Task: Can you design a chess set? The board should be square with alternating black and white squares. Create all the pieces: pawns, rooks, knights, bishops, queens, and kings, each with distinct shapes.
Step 1292:
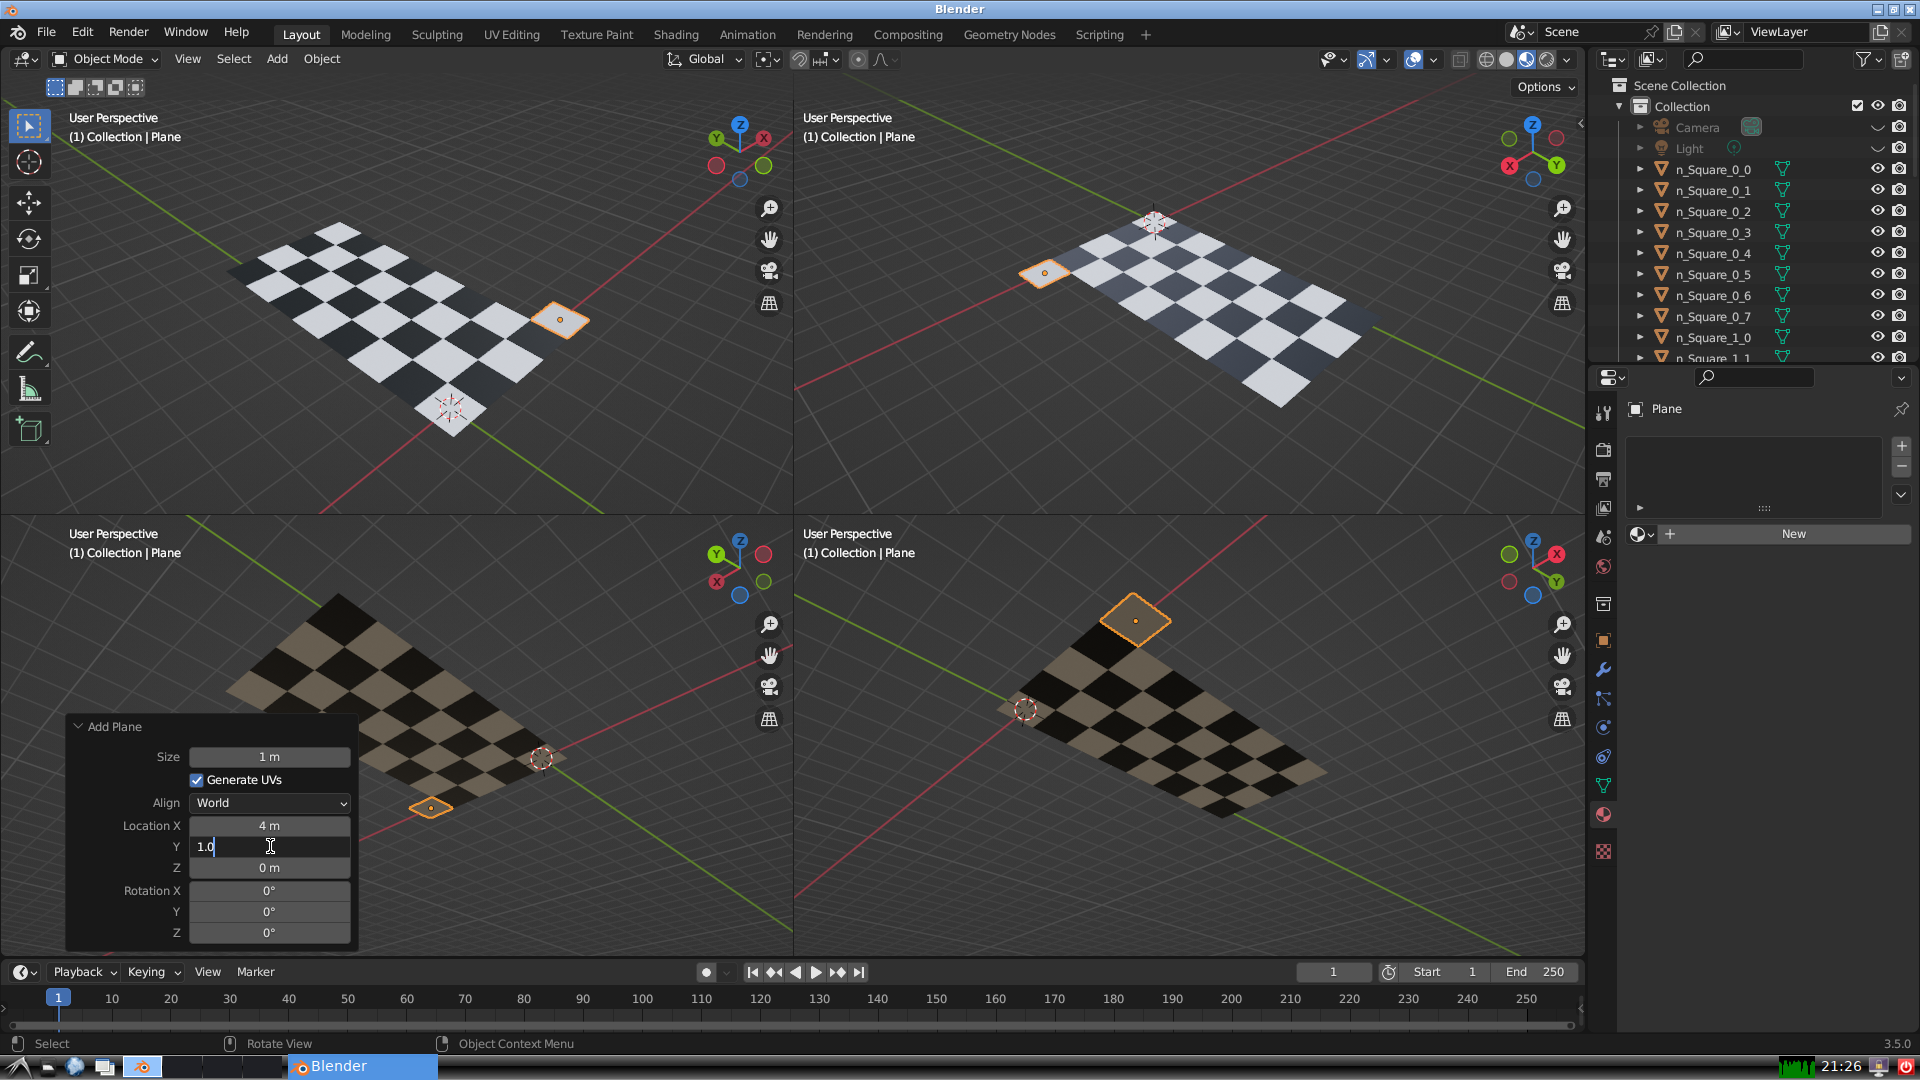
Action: {"key_press": ['Return']}